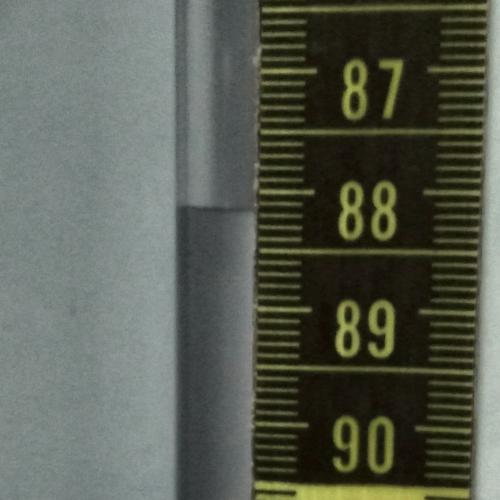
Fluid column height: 88.2 cm